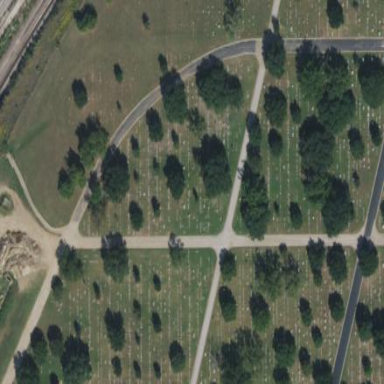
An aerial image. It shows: Grave yard.